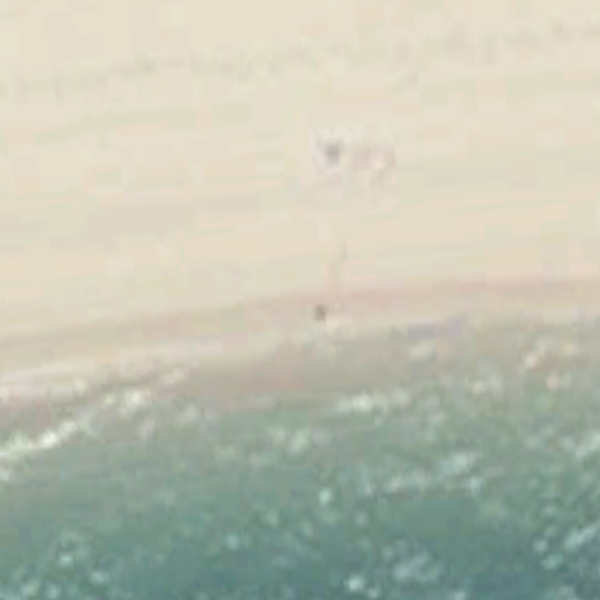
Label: Beach